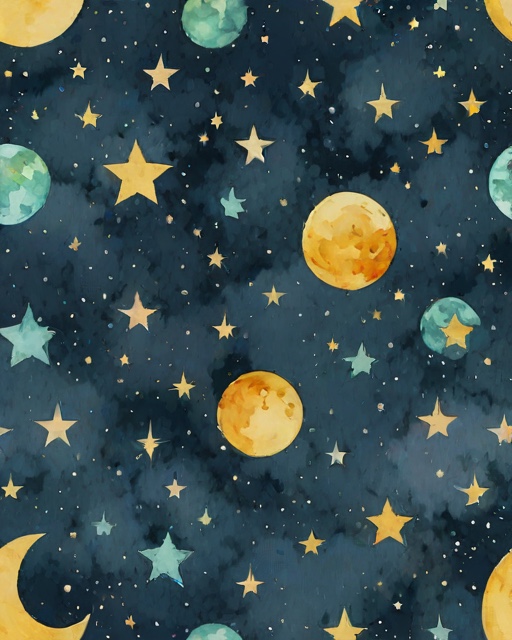
Category: New Baby